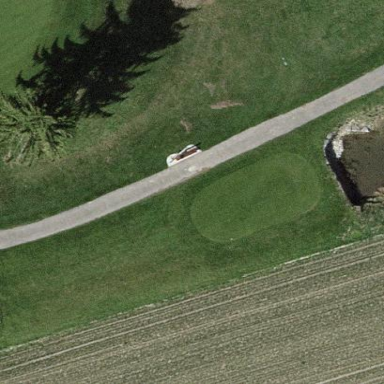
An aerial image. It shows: Golf tee on grassy land.